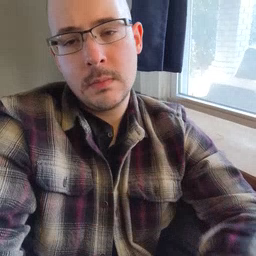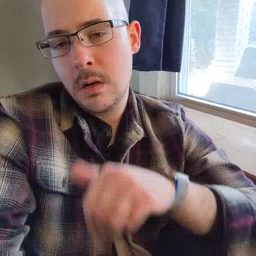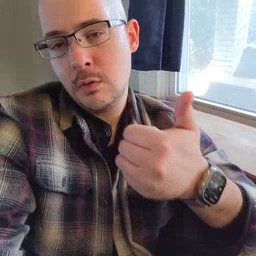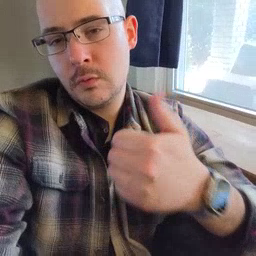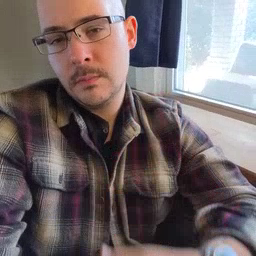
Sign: another